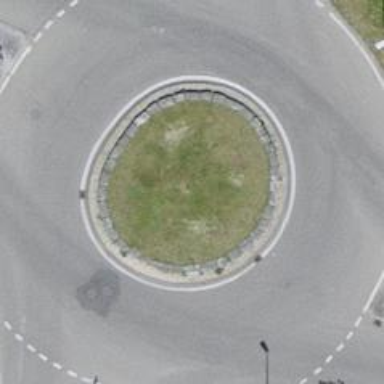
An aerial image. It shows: Secondary road with asphalt surface leading to roundabout junction.